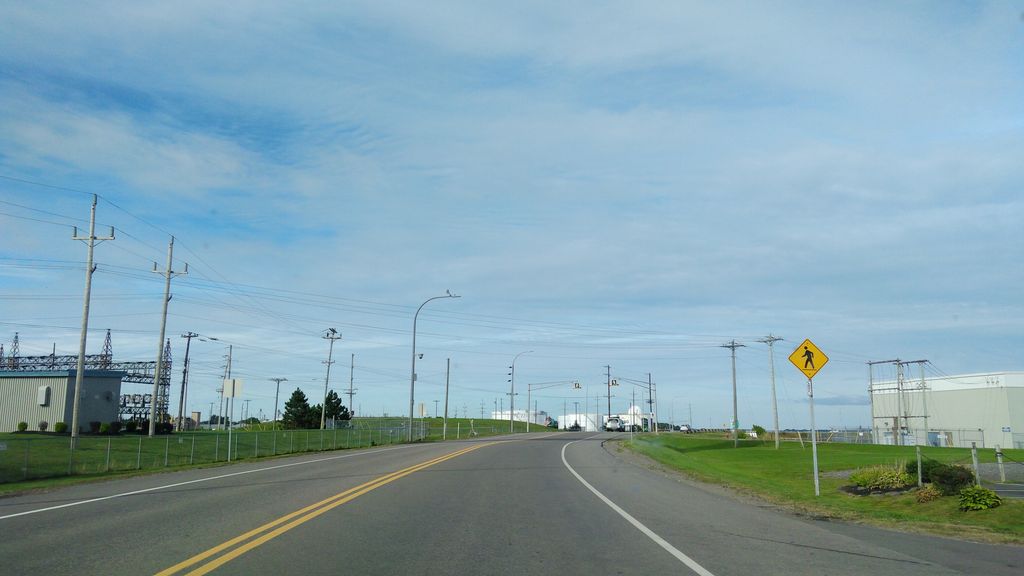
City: charlottetown